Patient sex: M
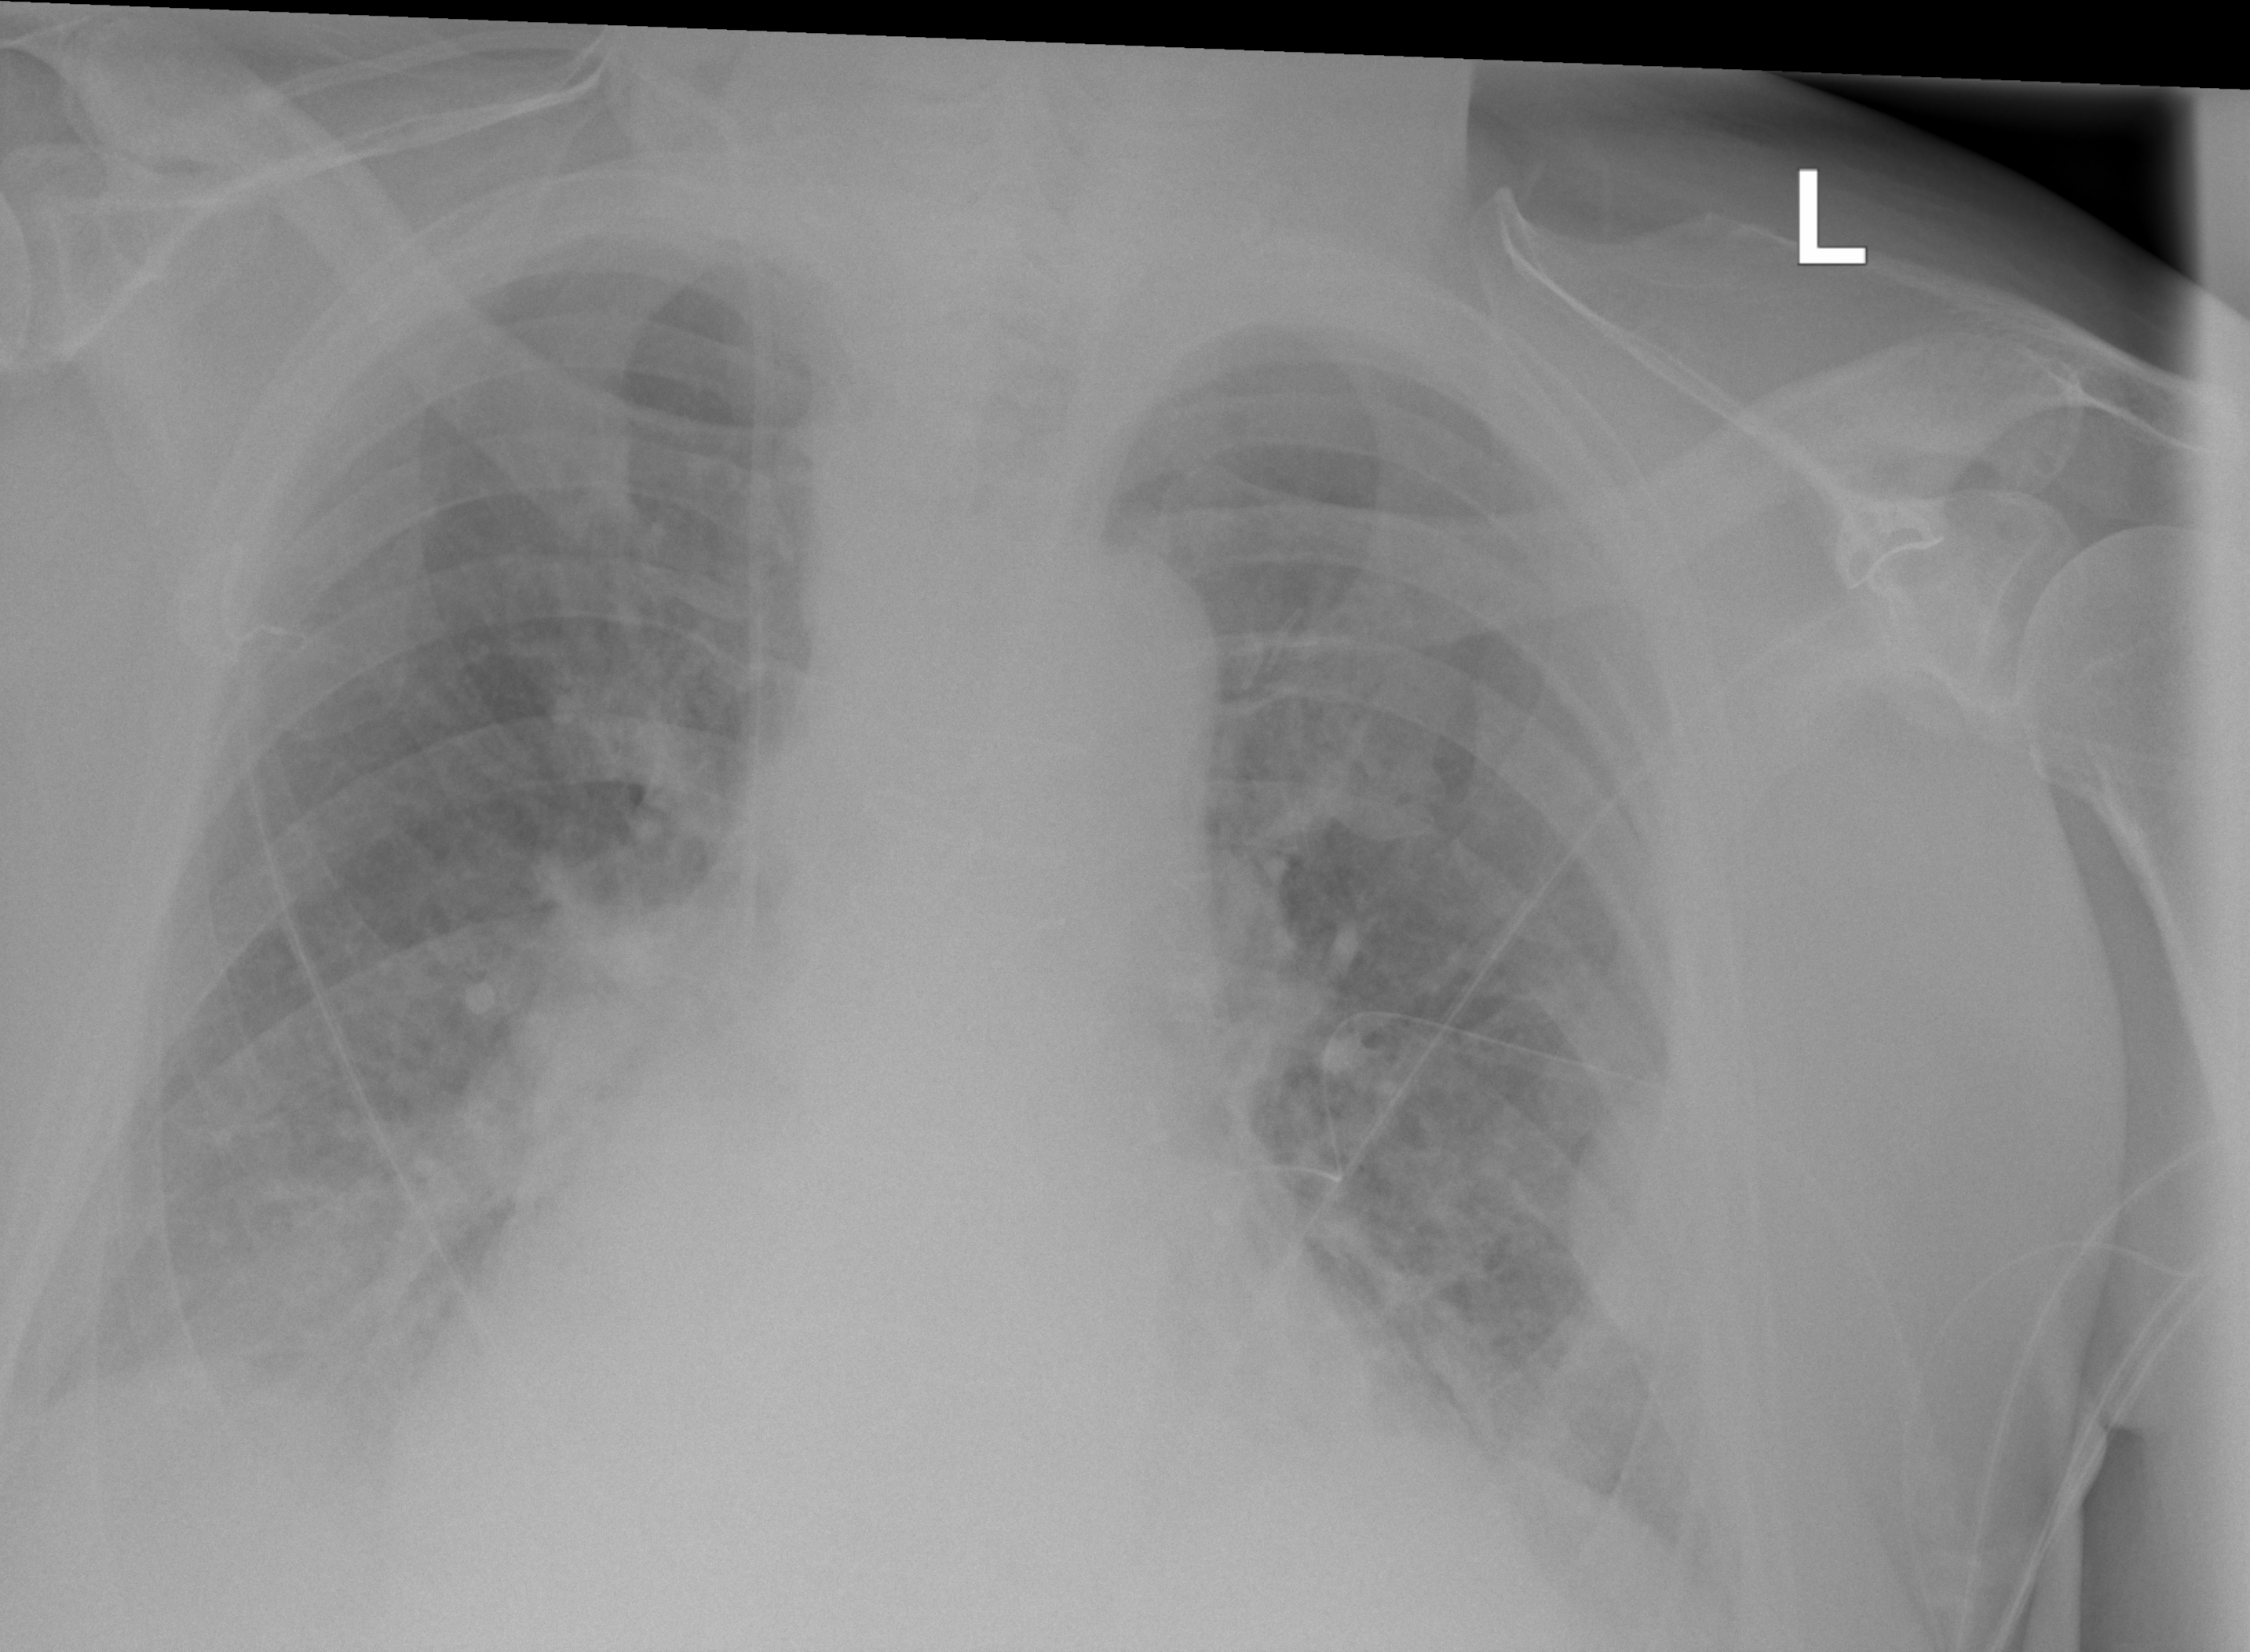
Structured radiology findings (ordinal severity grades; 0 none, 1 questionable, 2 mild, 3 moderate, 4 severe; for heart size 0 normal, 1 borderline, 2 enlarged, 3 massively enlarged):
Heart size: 2
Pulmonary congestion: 2
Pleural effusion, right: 2
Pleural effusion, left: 2
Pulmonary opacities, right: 2
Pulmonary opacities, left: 0
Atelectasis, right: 2
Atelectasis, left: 2